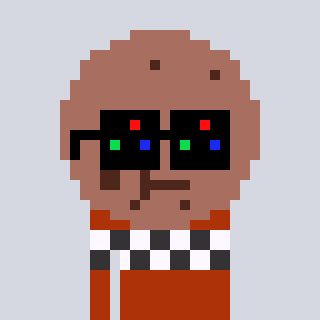
a pixel art character with square black sunglasses, a cookie-shaped head and a hotbrown-colored body on a cool background